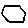
Label: hexagon